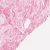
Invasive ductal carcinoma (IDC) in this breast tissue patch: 0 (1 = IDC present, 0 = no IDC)